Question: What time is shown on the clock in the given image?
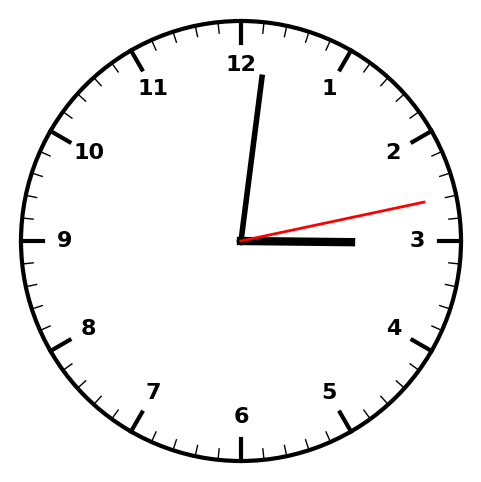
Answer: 03:01:13